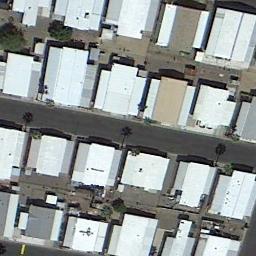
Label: mobile_home_park